Question: When I add notification:
'''
NotificationCompat.Builder mBuilder =
new NotificationCompat.Builder(this)
.setSmallIcon(R.drawable.plus)
.setContentTitle(title)
.setAutoCancel(true)
.setContentText(text)
.setSound(RingtoneManager .getDefaultUri(RingtoneManager.TYPE_NOTIFICATION))
.setLargeIcon(bm);
'''
I see large icon and small in it:
How can I set only large Icon, without small.
If use only setLargeIcon, I don't see notification at all, just sound alert.
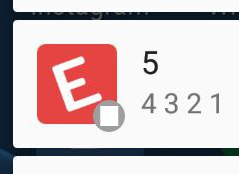
Answer: Small icon is mandatory.
If you don't set a large one you'll get your small icon bigger in the middle of the circle with the color of your choice (setColor).
If i were you i'd put that blank E on a transparent background for smallicon, and set a red color for the circle.